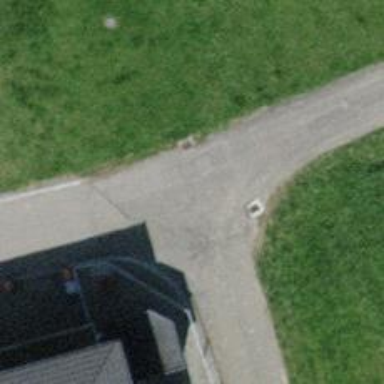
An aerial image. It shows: Residential road with concrete surface.